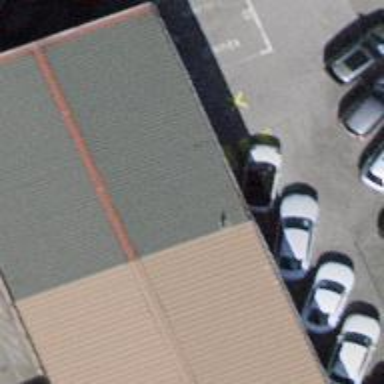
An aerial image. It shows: Shop that sells cars.